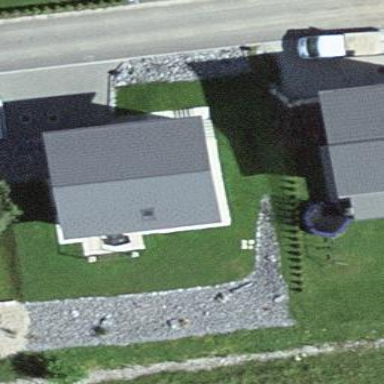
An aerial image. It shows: Residential building.